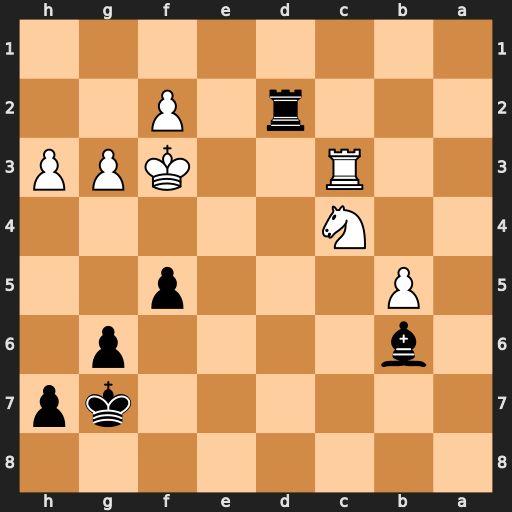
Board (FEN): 8/6kp/1b4p1/1P3p2/2N5/2R2KPP/3r1P2/8
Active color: b
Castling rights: -
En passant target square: -
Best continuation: Rxf2#